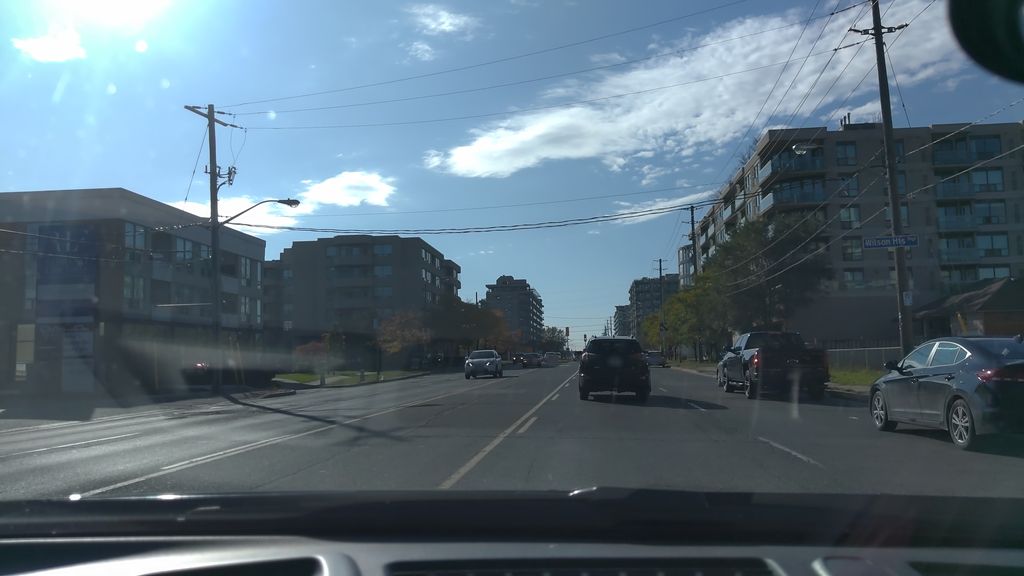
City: toronto